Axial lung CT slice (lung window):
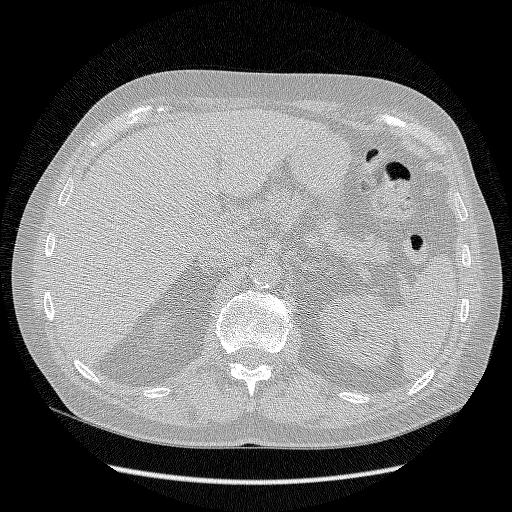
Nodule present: no